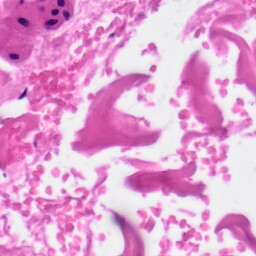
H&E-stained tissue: Skin